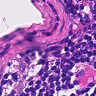
Metastatic tissue present: no